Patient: sex M, age 29
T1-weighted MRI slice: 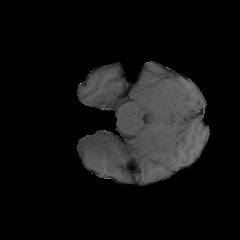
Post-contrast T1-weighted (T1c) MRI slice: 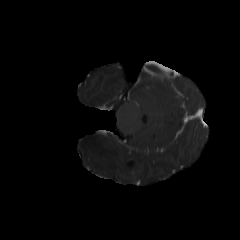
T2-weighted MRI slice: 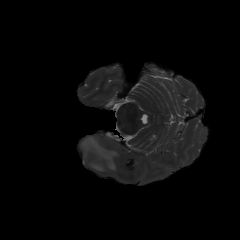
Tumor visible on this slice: yes
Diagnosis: Astrocytoma, IDH-mutant
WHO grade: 4